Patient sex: F
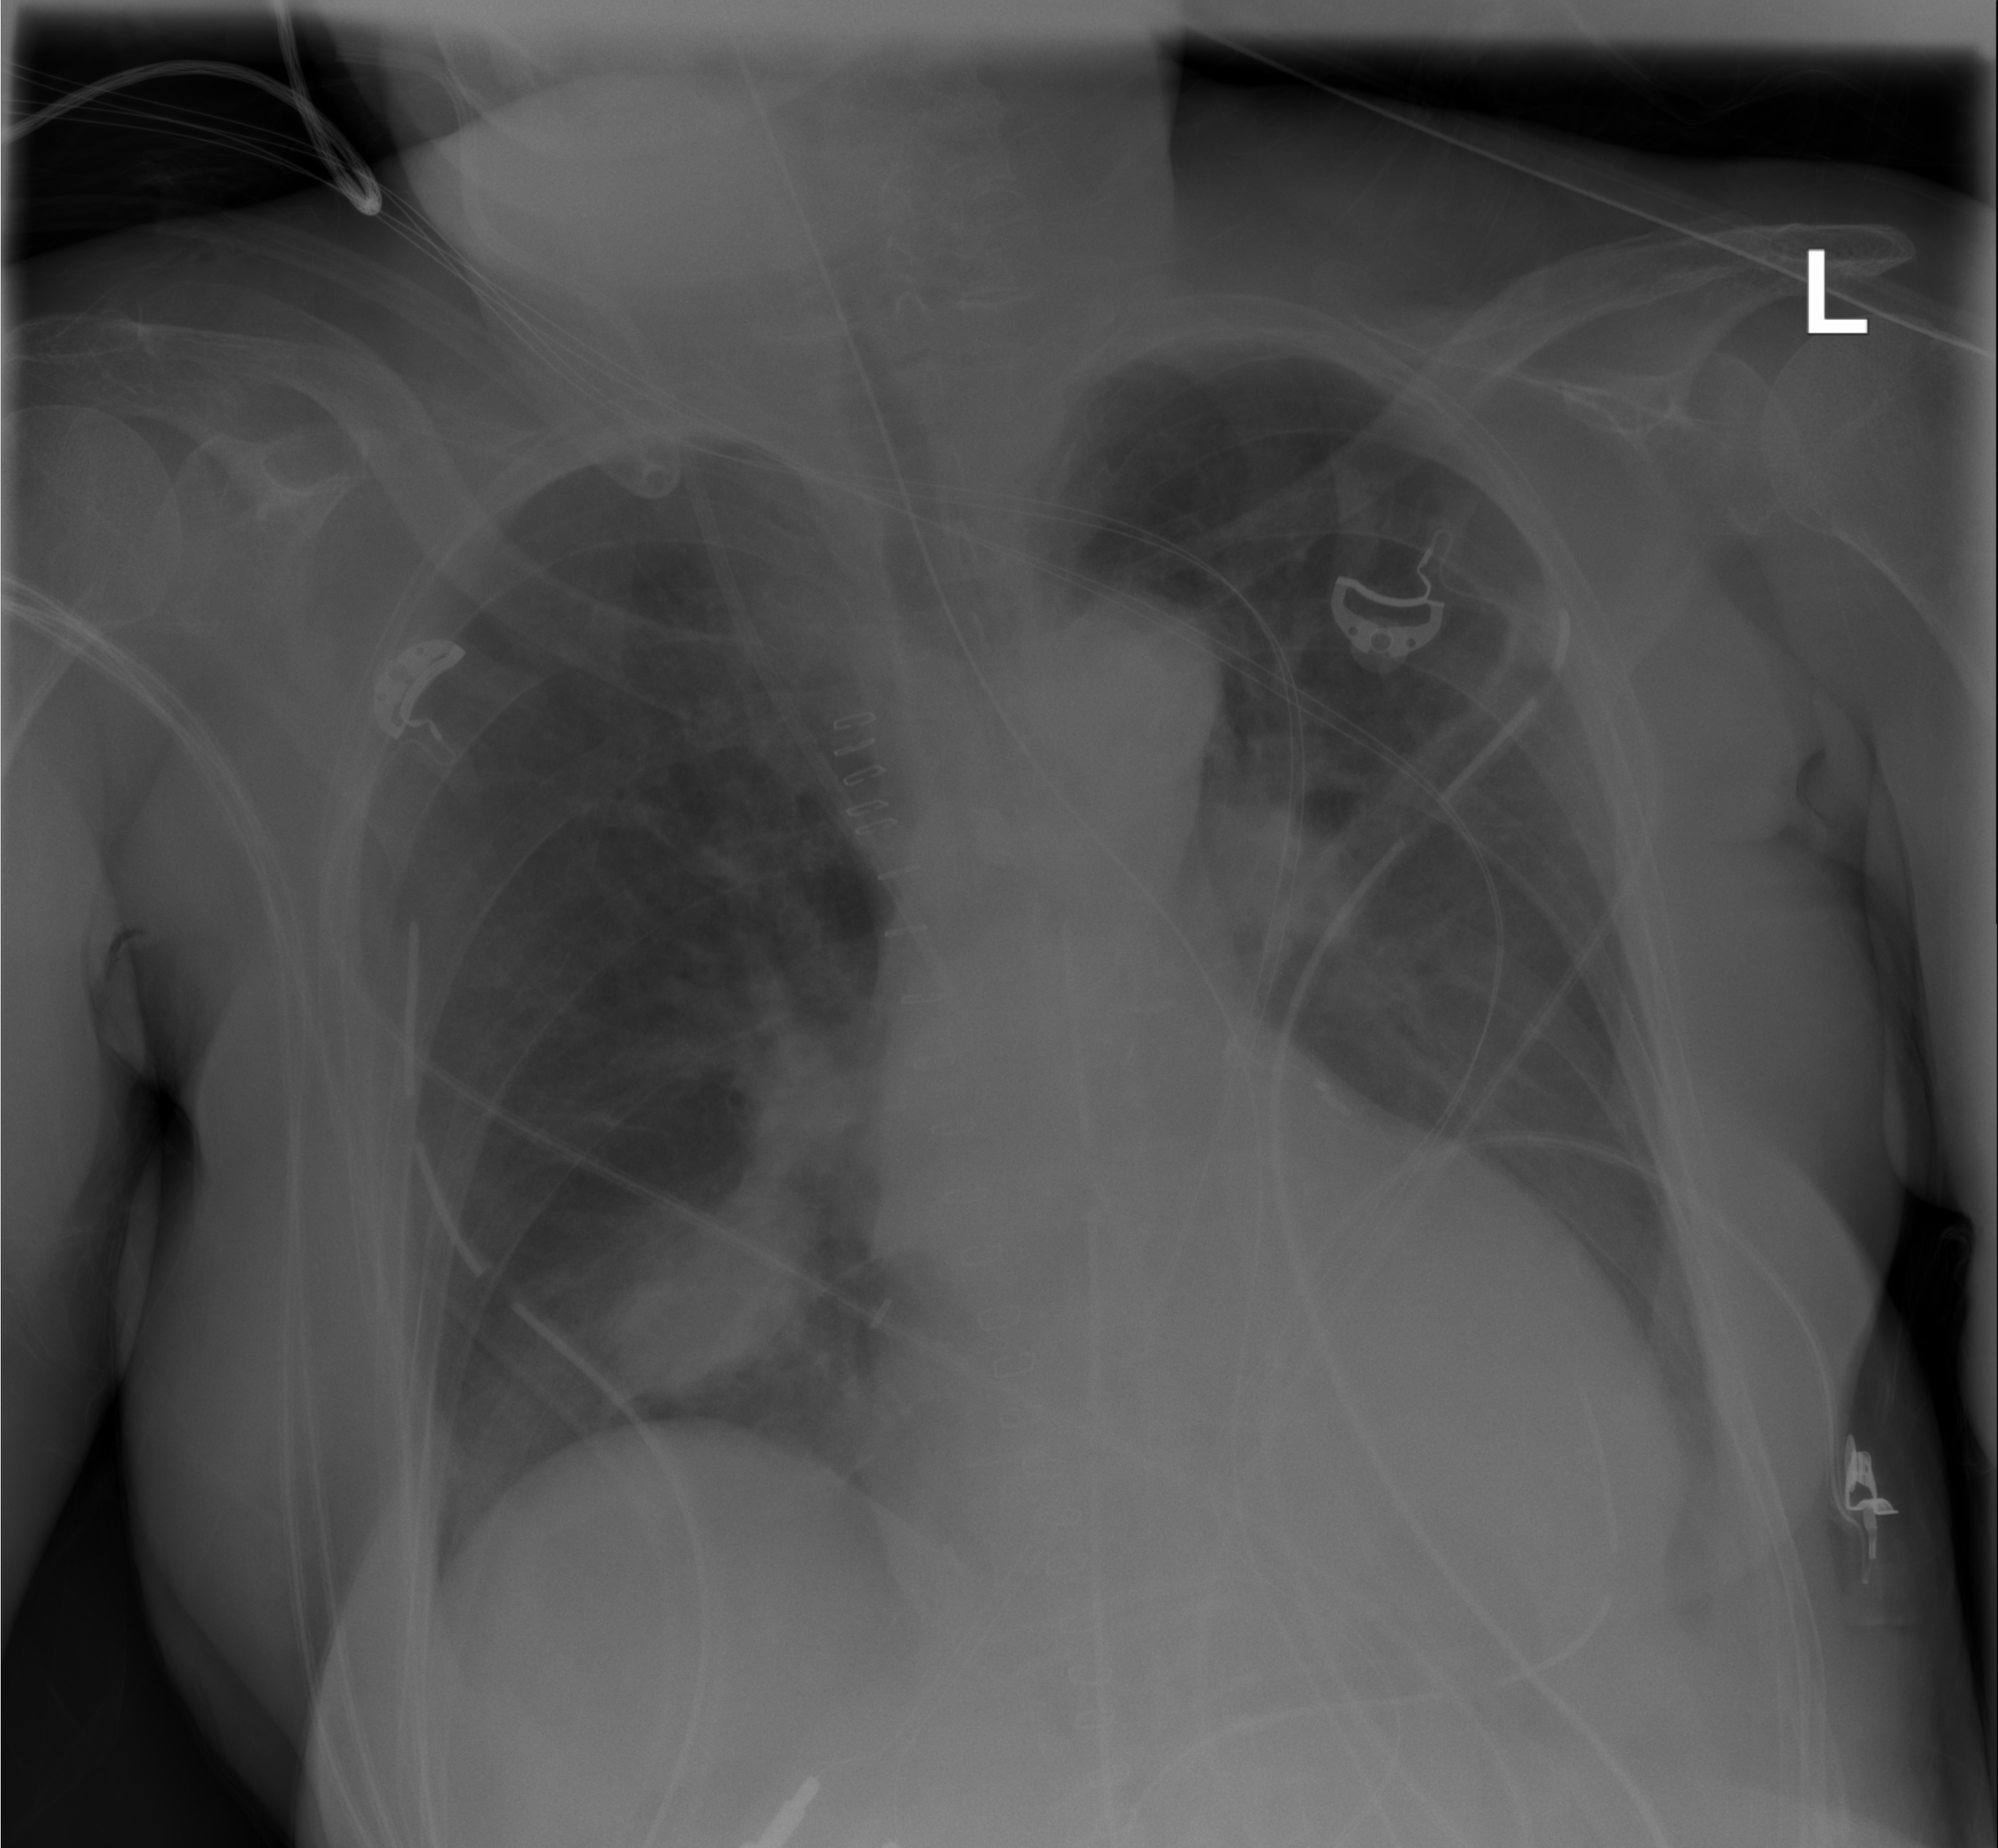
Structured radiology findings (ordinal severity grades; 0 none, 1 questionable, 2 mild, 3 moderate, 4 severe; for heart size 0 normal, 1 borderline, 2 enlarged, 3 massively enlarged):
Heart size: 0
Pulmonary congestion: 0
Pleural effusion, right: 0
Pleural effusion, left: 0
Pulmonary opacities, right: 0
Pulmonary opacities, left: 0
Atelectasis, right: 2
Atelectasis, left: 0